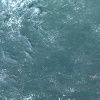
Label: land